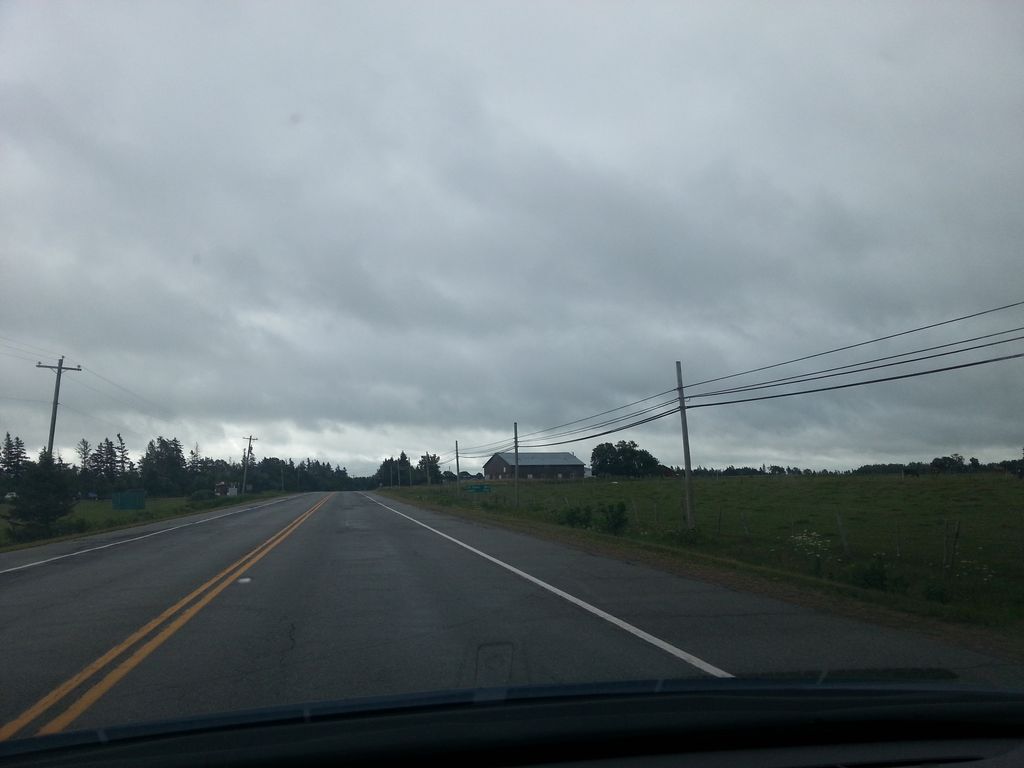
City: charlottetown